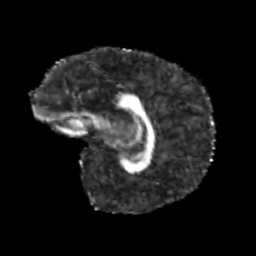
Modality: FA
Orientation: sagittal
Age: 11
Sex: male
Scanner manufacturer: siemens
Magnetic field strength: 3 T
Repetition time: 3.8 s
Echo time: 0.07 s